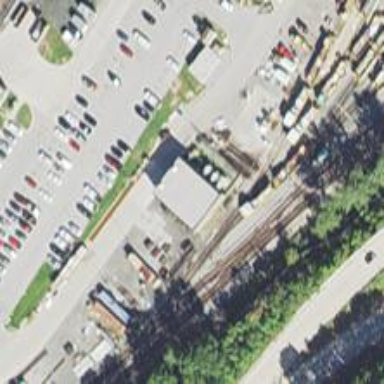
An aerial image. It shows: Electrified rail passing through service yard.